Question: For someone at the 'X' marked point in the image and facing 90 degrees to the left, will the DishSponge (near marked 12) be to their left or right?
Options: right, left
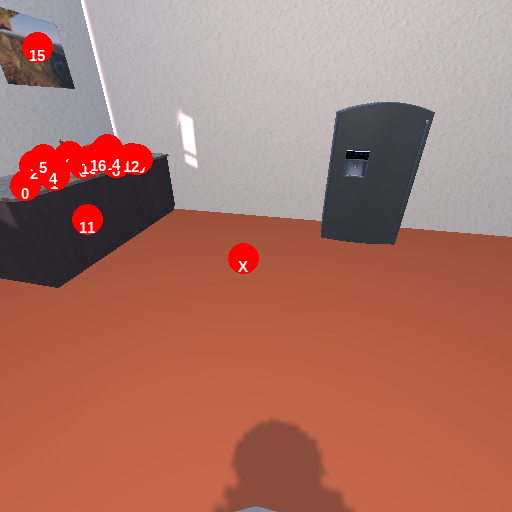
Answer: right